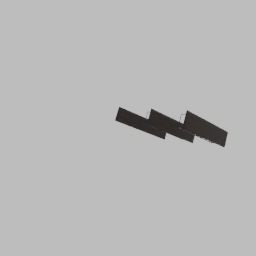
Label: furniture